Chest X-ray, AP view. Patient: 62 years old, sex F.
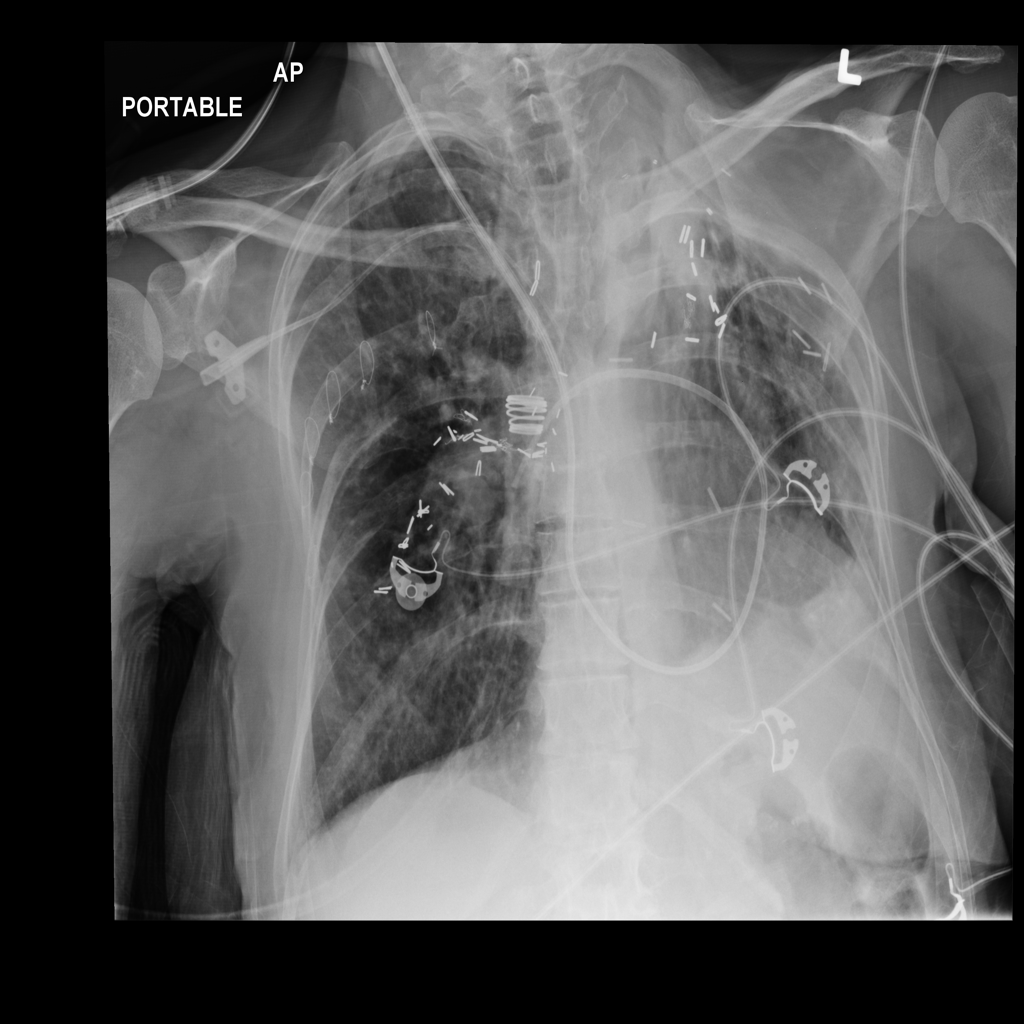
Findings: No Finding